Question: Note this question is was asked in 2001. Things have changed.
I have an iOS device that needs to access a Junos VPN. The opaque instructions from the Junos admin say that I have to retrieve a certificate that has been provisioned to the device using the Apple IPCU. I know that the cert is on the device (I can see it in Settings) and I can access the VPN though Mail, Safari and the Junos App.
The Apple docs state that each app has its own keychain and yet all three of these apps can see the cert. The fact that Jusos can access a cert provisioned by IPCU implies that any app can access this certificate. However when I try to locate it:
'''
CFTypeRef certificateRef = NULL; // will hold a ref to the cert we're trying to retrieve
const char *certLabelString = "myCertificateName"; // c string of the certificate we're searching for.
CFStringRef certLabel = CFStringCreateWithCString( NULL, certLabelString, kCFStringEncodingUTF8); // the search we need - a string match for a UTF8 String.
const void *keys[] = { kSecClass, kSecAttrLabel, kSecReturnRef };
const void *values[] = { kSecClassCertificate, certLabel, kCFBooleanTrue };
CFDictionaryRef dict = CFDictionaryCreate(NULL, keys, values, 3, NULL, NULL); // set up a search to retrieve this certificate.
OSStatus status = SecItemCopyMatching(dict, &certificateRef); // Search the keychain, returning in dict
if(status != errSecSuccess)
NSLog(@"keychain find returned %ld", status);
if(dict)
CFRelease(dict);
'''
It fails. My questions:
- Is this code correct? Actually I know
it isn't because
'SecItemCopyMatching' returns
'errSecItemNotFound'- What value should I use for
'certLabelString' - I am assuming the
human readable name shown in
Settings.
In Settings, the cert looks like this (sadly obfuscated to death) the search text I specify is exactly the text shown in settings.

Cross posted to <URL>
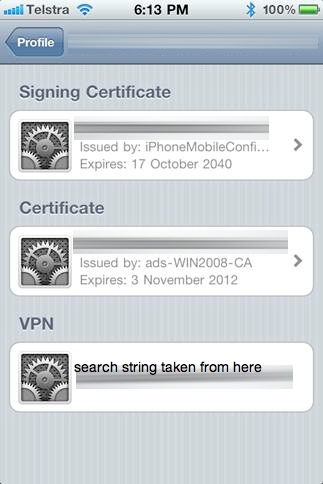
Answer: So the answer (on the <URL> in order to encourage Apple to do the right thing.